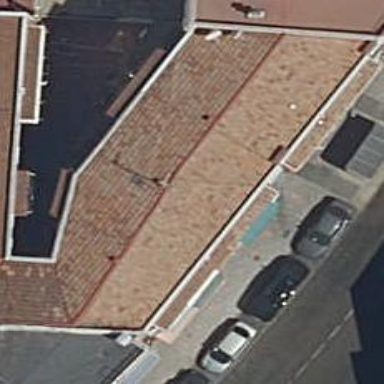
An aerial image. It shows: Restaurant.